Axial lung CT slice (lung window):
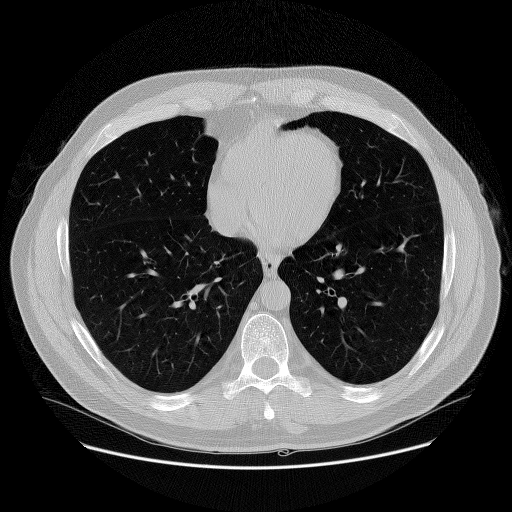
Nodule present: no